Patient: sex M, age 68
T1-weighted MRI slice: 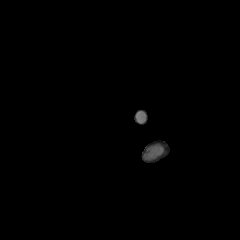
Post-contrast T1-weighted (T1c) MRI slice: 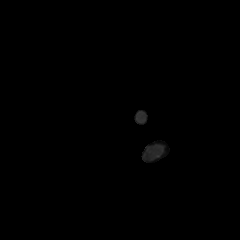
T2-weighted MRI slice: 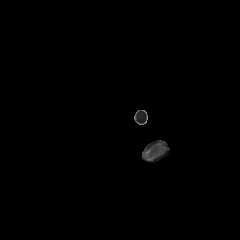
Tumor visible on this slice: no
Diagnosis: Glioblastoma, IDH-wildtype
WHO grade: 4